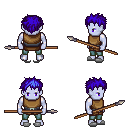
a pixel art fantasy rpg character, male body template, dark elf, purple skin, leather chest armor, teal pants, blue bedhead hairstyle, white slippers, spear, four views (front, back, left, right), 2x2 character sprite sheet, small pixel art, hard edges, no anti-aliasing